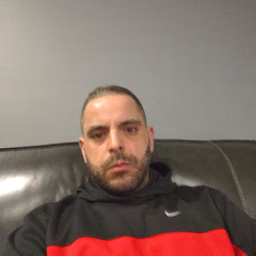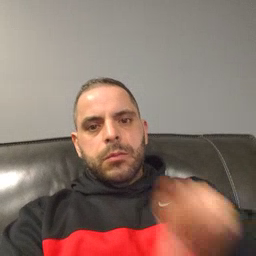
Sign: duck